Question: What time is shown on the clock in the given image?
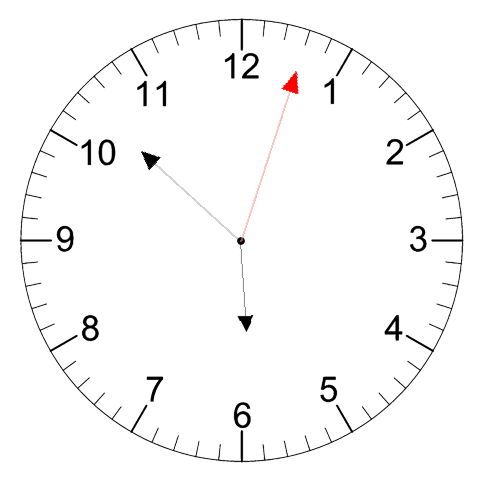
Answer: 05:52:03